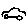
Label: car